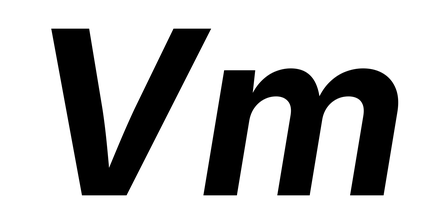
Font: Inter-Italic_Bold_Italic